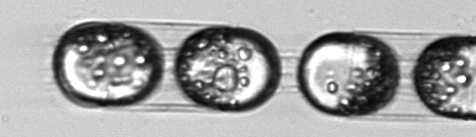
Label: Stephanopyxis